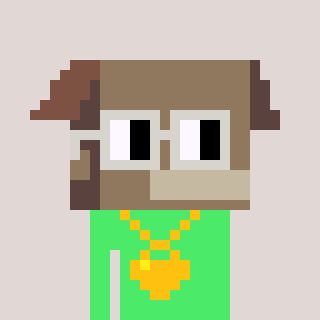
a pixel art character with square light gray glasses, a box-shaped head and a teal-colored body on a warm background